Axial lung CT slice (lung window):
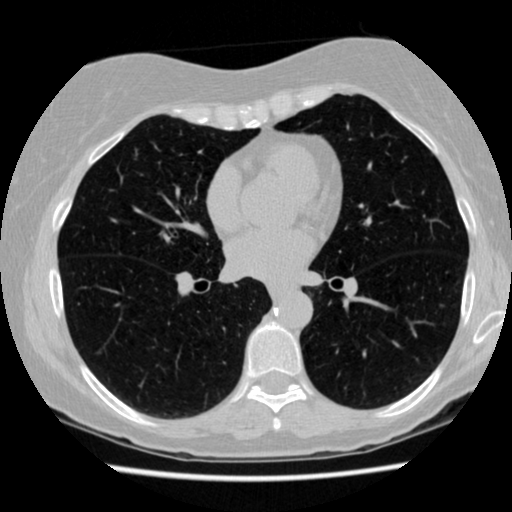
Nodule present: no